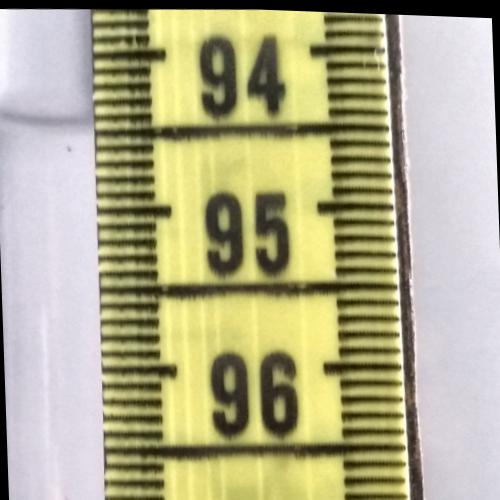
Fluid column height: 94.4 cm